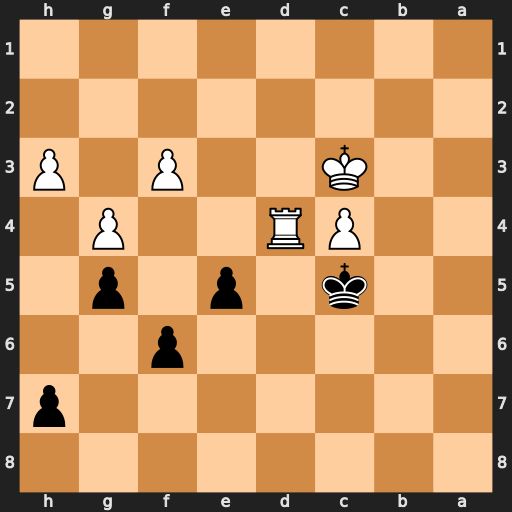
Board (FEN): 8/7p/5p2/2k1p1p1/2PR2P1/2K2P1P/8/8
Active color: b
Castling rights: -
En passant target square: -
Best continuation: exd4+ Kd3 h6 Ke4 Kxc4